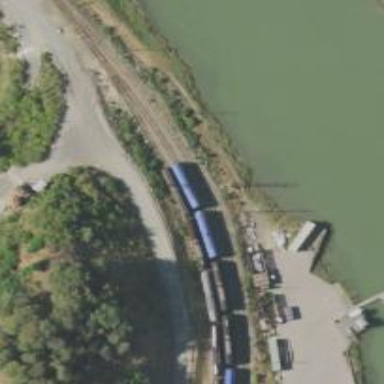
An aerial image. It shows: Railway siding with rails.